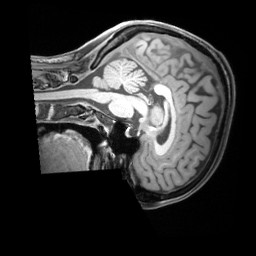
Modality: T1w
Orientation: sagittal
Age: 38
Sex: female
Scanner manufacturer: siemens
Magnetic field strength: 3 T
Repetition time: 1.97 s
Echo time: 0.00206 s